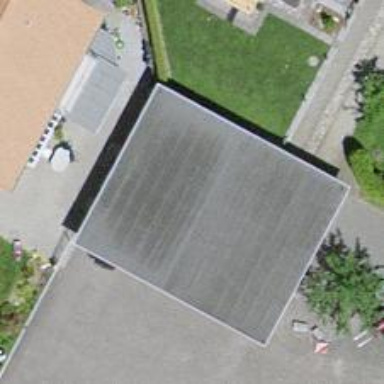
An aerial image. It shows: View of roof of building.